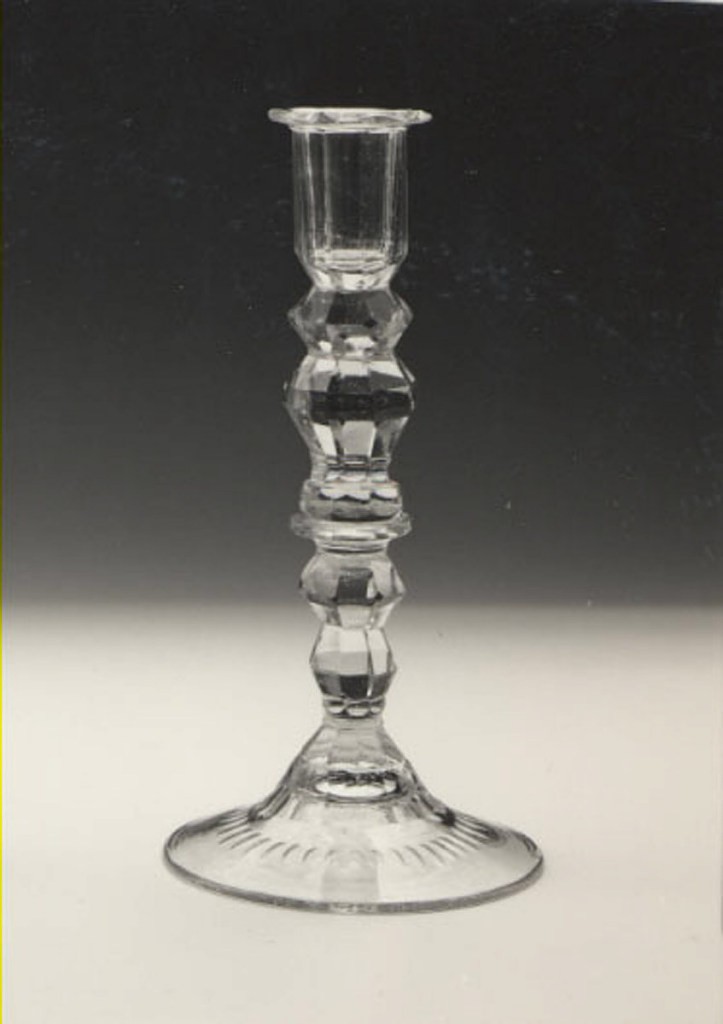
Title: Candlestick
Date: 1750–1800
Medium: glass
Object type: candlestick
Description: Tall shaft with series of faceted knops; faceted nozzle with cut and shape everted rim; domed base spreading to flat circular rim, cut with facets at top and with circular row of printies on underside, notched around bottom outer rim; pontil mark; glass greenish, light, bubbly.